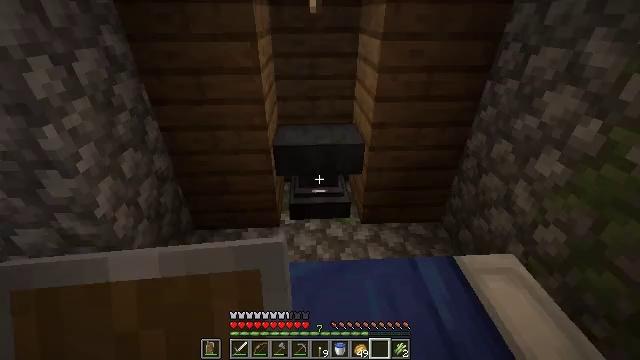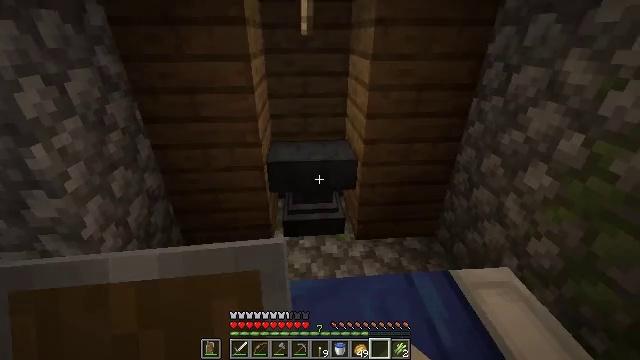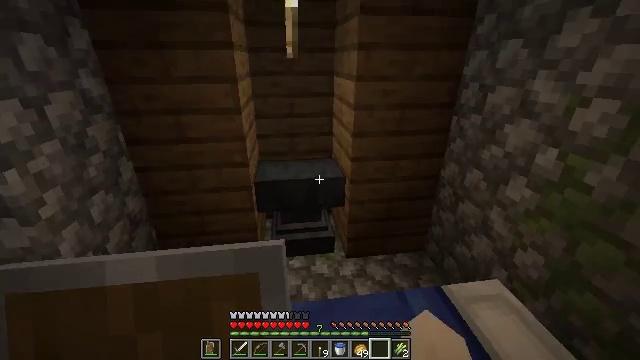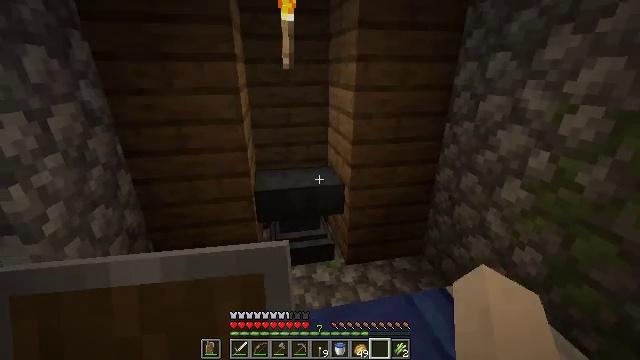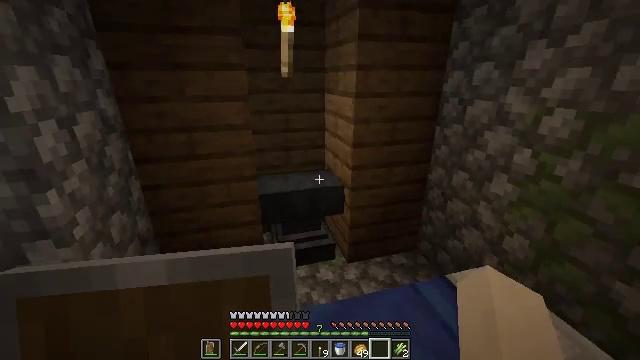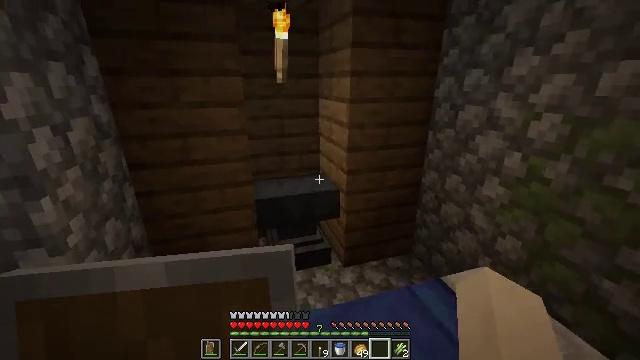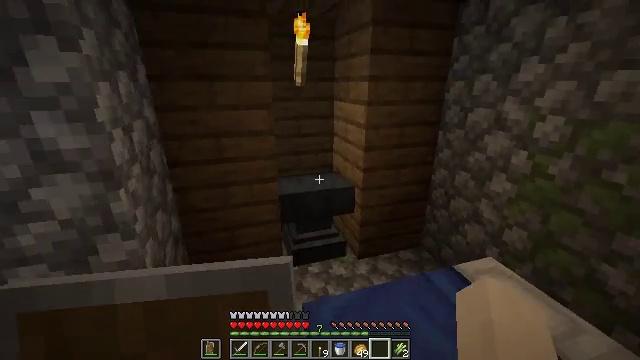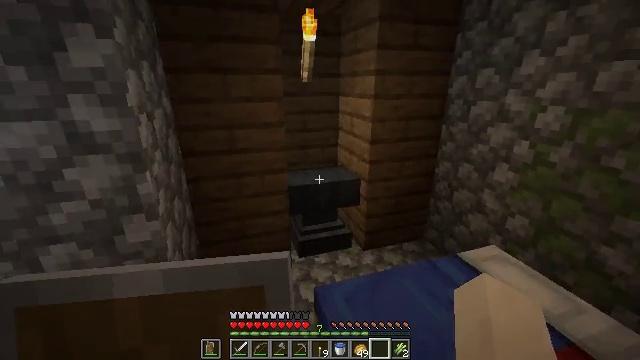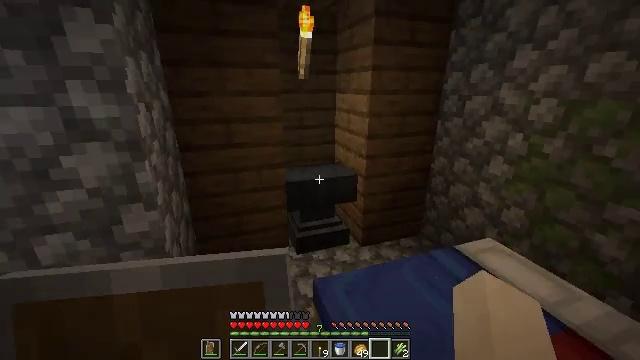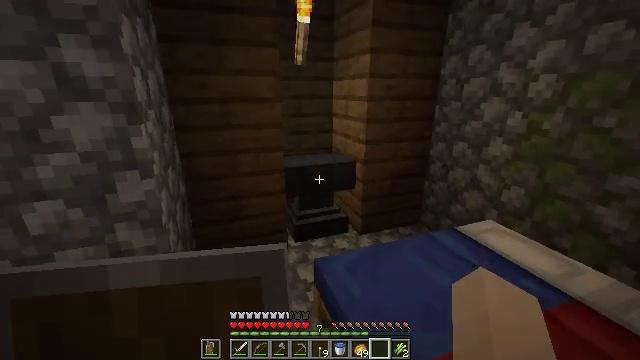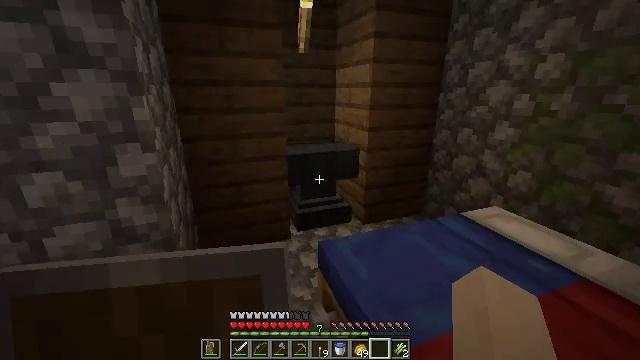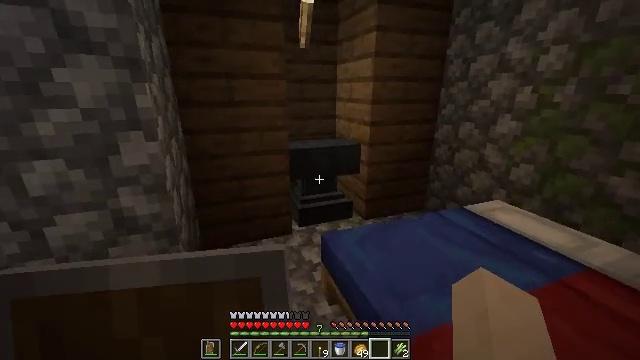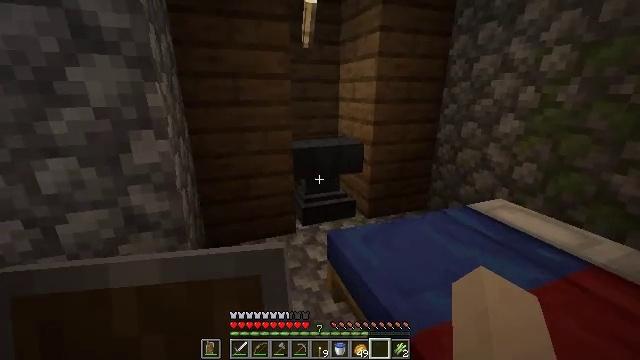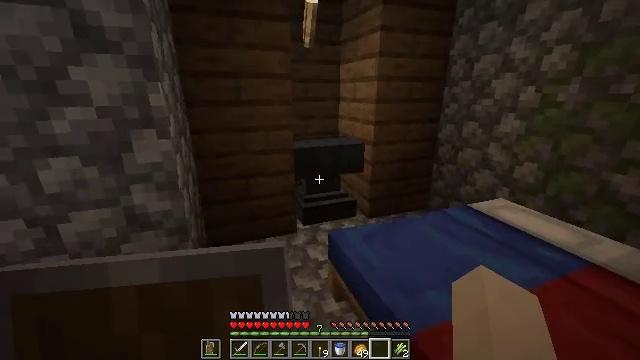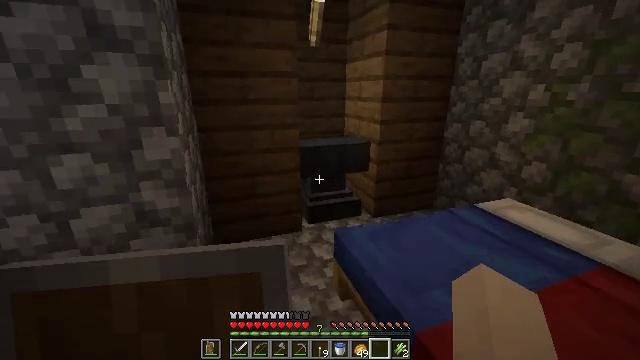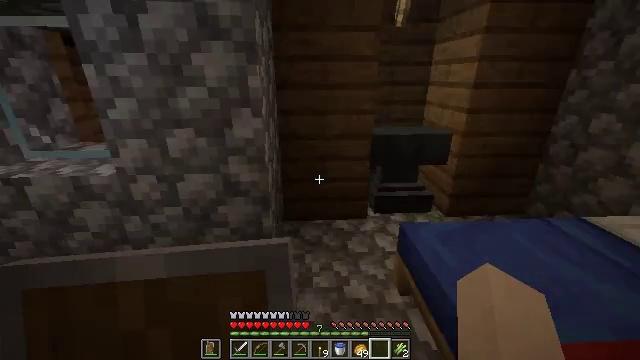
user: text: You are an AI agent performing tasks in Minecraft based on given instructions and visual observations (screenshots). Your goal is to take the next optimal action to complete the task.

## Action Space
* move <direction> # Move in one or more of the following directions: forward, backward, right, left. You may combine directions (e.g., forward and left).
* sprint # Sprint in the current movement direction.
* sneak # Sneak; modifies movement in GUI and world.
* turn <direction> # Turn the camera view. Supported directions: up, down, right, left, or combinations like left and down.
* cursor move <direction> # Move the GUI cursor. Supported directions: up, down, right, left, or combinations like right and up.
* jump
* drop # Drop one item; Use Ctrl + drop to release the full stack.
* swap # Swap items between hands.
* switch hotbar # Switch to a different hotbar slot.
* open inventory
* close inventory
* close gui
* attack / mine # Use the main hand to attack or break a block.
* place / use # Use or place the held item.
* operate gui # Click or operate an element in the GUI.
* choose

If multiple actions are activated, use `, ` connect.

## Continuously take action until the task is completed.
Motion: motion action
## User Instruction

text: Get the fletching table back into the inventory.
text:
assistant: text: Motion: turn right and up
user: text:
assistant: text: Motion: move left, turn right and up
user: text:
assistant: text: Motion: move back and move left, turn right and up
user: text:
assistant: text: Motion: move back and move left, turn right and up
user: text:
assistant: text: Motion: move back and move left, turn right and up
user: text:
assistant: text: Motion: move back and move left
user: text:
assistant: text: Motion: no_op
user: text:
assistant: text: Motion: turn right
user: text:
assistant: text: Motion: turn right
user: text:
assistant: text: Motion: no_op
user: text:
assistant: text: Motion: no_op
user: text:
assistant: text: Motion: no_op
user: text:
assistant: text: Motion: no_op
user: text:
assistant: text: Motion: turn left
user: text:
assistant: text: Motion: turn left and down
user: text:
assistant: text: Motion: turn left and down
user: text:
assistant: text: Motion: turn left and up
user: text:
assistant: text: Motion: turn up
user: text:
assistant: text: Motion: no_op
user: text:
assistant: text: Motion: no_op
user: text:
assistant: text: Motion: no_op
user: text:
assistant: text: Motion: turn left
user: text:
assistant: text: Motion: turn right and down
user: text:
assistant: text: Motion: turn right and up
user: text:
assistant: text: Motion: turn right
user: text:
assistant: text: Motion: turn right
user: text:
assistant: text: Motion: no_op
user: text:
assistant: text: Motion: turn left
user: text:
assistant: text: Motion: no_op
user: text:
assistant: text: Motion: turn left